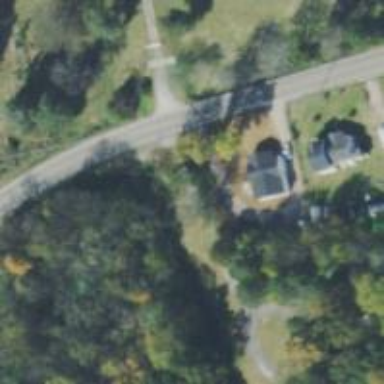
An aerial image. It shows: Driveway.